Question: > In non-decreasing sequence of (positive) integers two elements can be removed when . How many pairs can be removed from this sequence?
So I have thought of the following solution:
- - - - - - - -
Example:
count := 0
[1,5,8,10,12,13,15,24] --> := [1,5,8,10], := [12,13,15,24]
1. 2 * 1 ?< 12 --> true, count++, it_first++ and it_second++
2. 2 * 5 ?< 13 --> true, count++, it_first++ and it_second++
3. 2 * 8 ?< 15 --> false, it_second++
4. 8 ?<24 --> true, count ++it_second reach the last element - END.
5. count == 3
Linear complexity (the worst case when there are no such elements to be removed. n/2 elements compare with n/2 elements).
So my missing part is 'correctness' of algorithm - I've read about greedy algorithms proof - but mostly with trees and I cannot find analogy. Any help would be appreciated. Thanks!
By correctness I mean:
* It works
* It cannot be done faster(in logn or constant)
(I've meant one latex at the beginning ;))
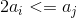
Answer: 1. Correctness: Let's assume that the maximum number of pairs that can be removed is k. Claim: there is an optimal solution where the first elements of all pairs are k smallest elements of the array. Proof: I will show that it is possible to transform any solution into the one that contains the first k elements as the first elements of all pairs. Let's assume that we have two pairs (a, b), (c, d) such that a <= b <= c <= d, 2 * a <= b and 2 * c <= d. In this case, pairs (a, c) and (b, d) are valid, too. And now we have a <= c <= b <= d. Thus, we can always transform out pairs in such a way that the first element from any pair is not greater than the second element of any pair. When we have this property, we can simply substitute the smallest element among all first all elements of all pairs with the smallest element in the array, the second smallest among all first elements - with the second smallest element in the array and so on without invalidating any pair. Now we know that there is an optimal solution that contains k smallest elements. It is clear that we cannot make the answer worse by taking the smallest unused element(making it bigger can only reduce the answer for the next elements) which fits each of them. Thus, this solution is correct. A note about the case when the length of the array is odd: it doesn't matter where the middle element goes: to the first or to the second half. In the first half it is useless(there are not enough elements in the second half). If we put it to the second half, it is useless two(let's assume that we took it. It means that there is "free space" somewhere in the second half. Thus, we can shift some elements by one and get rid of it).
2. Optimality in terms of time complexity: the time complexity of this solution is O(n). We cannot find the answer without reading the entire input in the worst case and reading is already O(n) time. Thus, this algorithm is optimal.